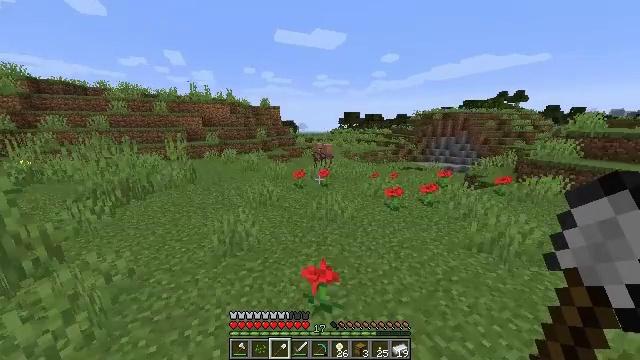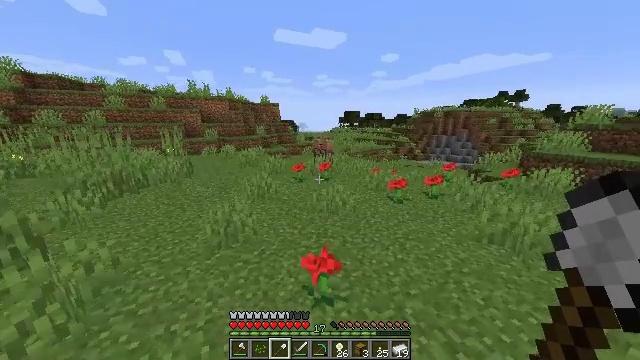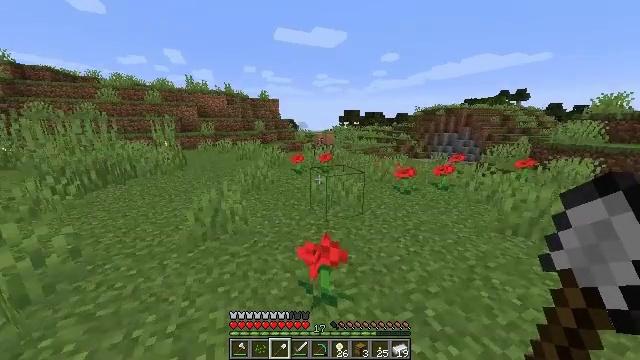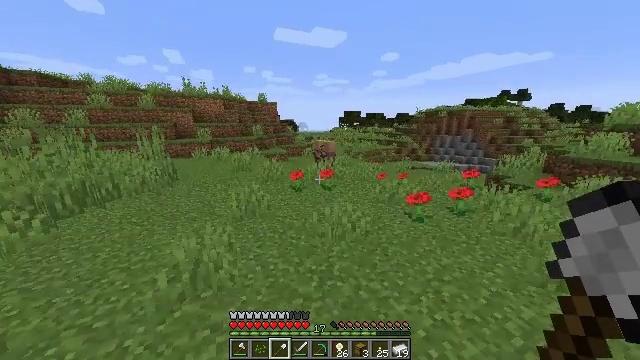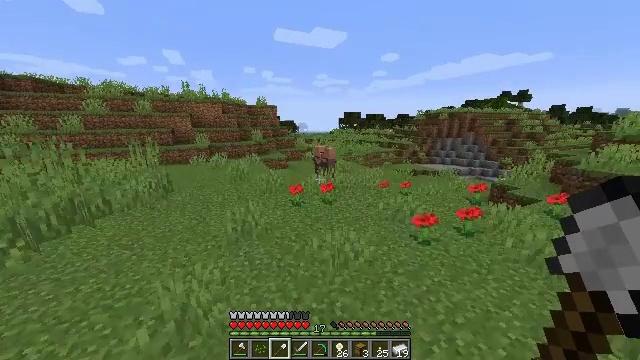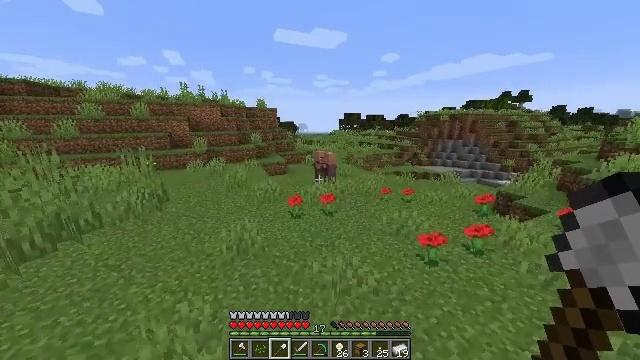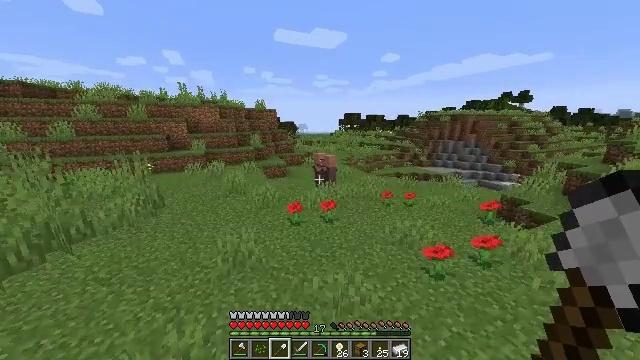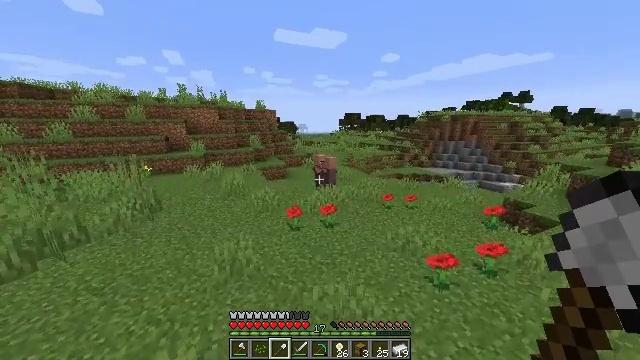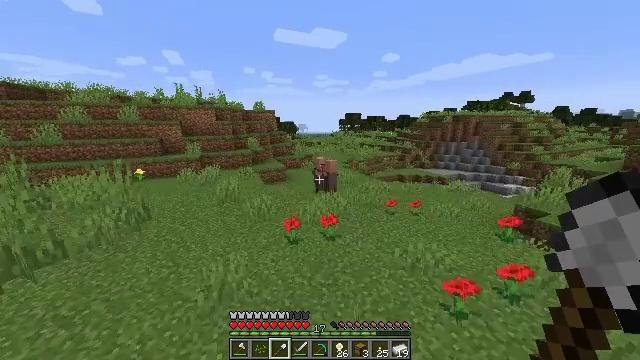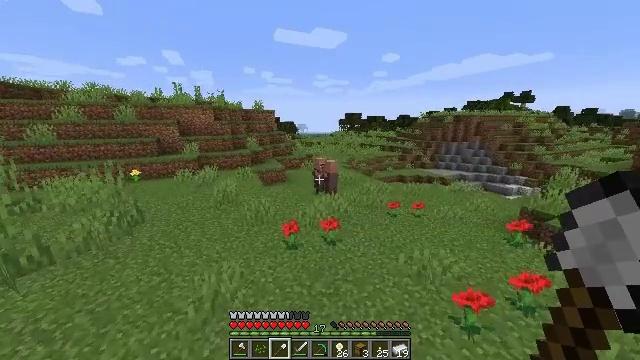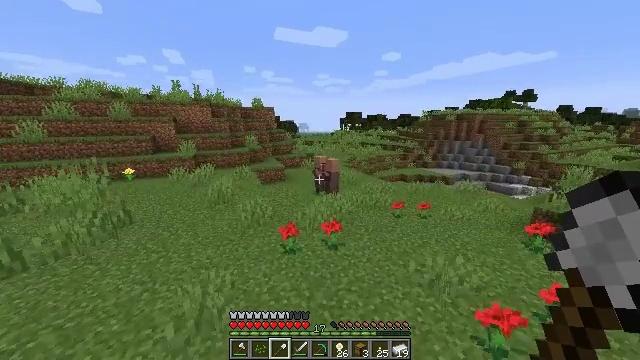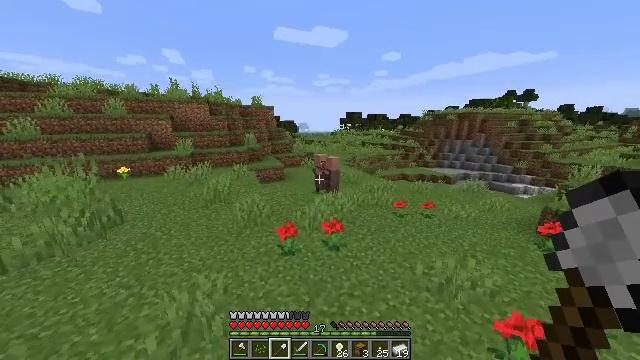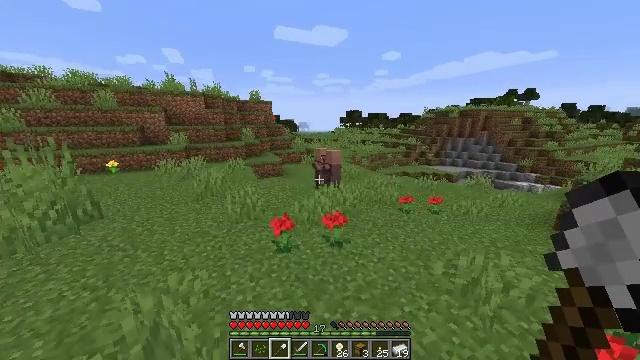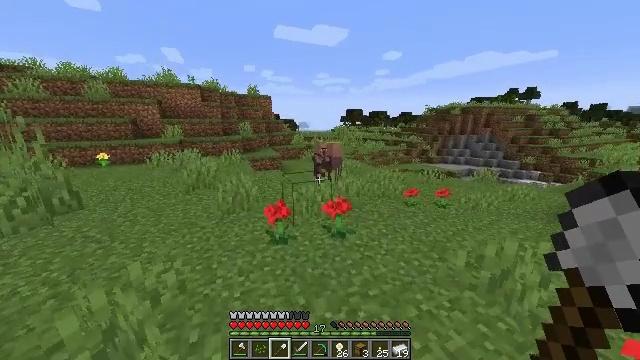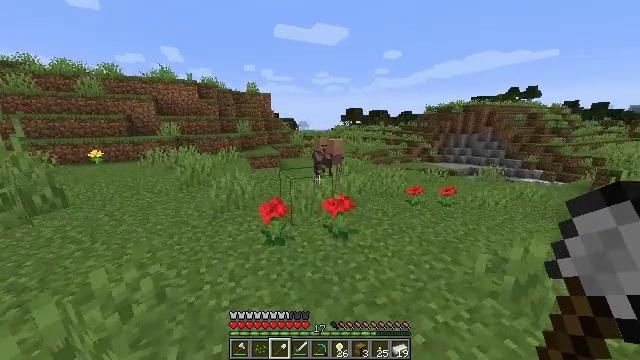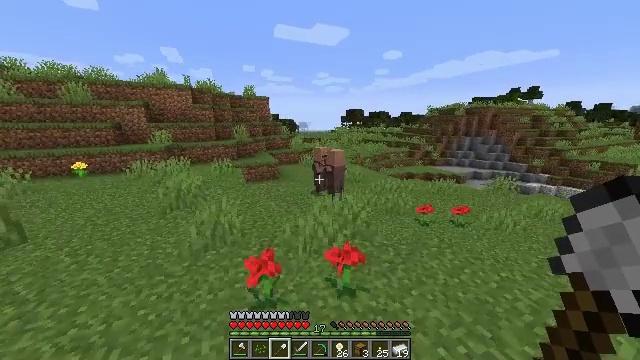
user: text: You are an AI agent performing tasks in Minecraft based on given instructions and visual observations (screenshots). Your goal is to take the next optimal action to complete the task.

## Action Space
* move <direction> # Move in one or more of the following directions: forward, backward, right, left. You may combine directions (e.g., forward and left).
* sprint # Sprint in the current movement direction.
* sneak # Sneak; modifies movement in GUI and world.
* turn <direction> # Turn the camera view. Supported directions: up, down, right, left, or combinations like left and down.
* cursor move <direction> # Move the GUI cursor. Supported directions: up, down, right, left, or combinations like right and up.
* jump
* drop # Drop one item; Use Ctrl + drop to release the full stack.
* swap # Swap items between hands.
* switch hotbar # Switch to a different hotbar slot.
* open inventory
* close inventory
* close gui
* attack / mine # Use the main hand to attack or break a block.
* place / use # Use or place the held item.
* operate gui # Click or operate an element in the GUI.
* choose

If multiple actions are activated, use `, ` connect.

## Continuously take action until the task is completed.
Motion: motion action
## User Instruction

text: Collect clay by holding down the left mouse button.
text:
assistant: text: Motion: move forward, jump
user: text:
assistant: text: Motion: move forward, sprint, jump
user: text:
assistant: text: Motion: move forward, sprint, jump
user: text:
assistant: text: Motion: move forward, sprint, jump
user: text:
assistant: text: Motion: move forward, sprint, jump
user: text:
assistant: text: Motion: move forward, jump
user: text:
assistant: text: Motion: move forward, jump
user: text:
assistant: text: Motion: move forward, jump
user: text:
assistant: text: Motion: move forward, jump
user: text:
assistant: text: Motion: move forward, jump
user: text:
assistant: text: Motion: move forward, jump
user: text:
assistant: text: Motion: move forward, jump
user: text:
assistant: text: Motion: move forward, jump
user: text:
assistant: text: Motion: move forward, sprint, jump
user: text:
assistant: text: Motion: move forward, sprint, jump
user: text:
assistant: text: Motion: move forward, sprint, jump
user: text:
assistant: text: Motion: move forward, sprint, jump
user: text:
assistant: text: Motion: move forward, sprint, jump
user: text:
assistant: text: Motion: move forward, jump
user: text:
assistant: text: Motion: move forward, turn down, jump
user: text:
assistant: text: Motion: move forward, turn down, jump
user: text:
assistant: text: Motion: move forward, jump
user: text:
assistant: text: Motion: move forward, jump
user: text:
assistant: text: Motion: move forward, jump
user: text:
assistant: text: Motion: move forward, jump
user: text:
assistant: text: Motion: move forward, sprint, jump
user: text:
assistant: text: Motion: move forward, sprint, jump
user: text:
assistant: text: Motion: move forward, sprint, jump
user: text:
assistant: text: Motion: move forward, sprint, jump
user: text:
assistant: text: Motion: move forward, jump